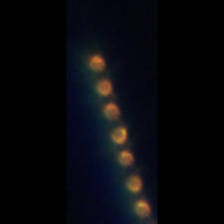
Taxon: Skeletonema
Group: Diatoms